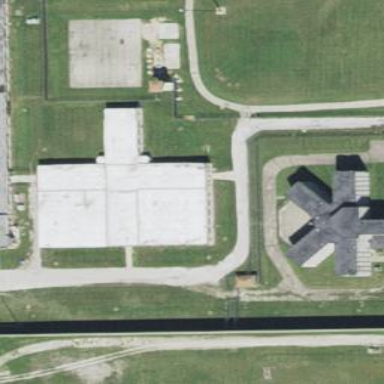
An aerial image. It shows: Prison building.